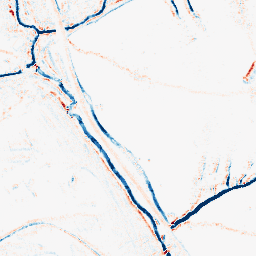
Category: morphological
Decomposition family: morphological_rect
Decomposition parameters: operation: average
width: 5
height: 5
Upsampling method: bicubic
Upsampling parameters: scale: 8
Upsampling scale: 8